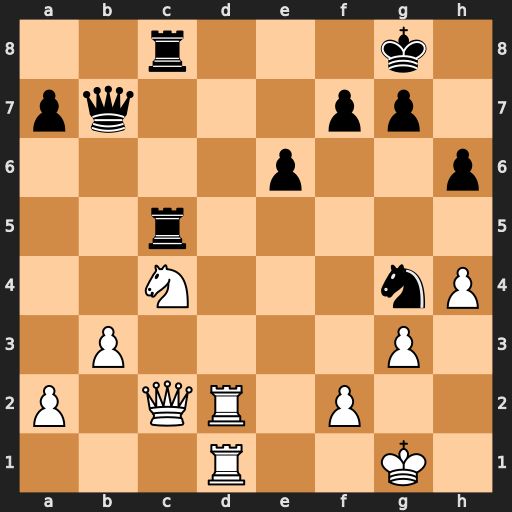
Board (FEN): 2r3k1/pq3pp1/4p2p/2r5/2N3nP/1P4P1/P1QR1P2/3R2K1
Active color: w
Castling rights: -
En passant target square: -
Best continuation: Rd8+ Rxd8 Rxd8#